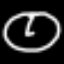
Label: clock